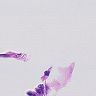
Metastatic tissue present: no